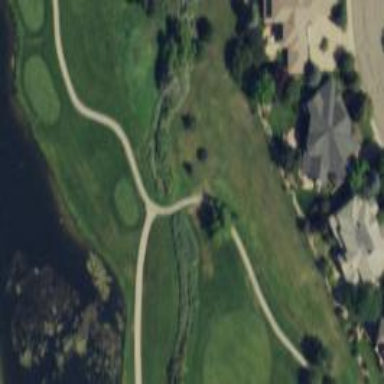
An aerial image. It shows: Path designated for golf carts.